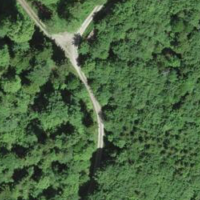
EUNIS habitat code: 45
Species observed at this site:
Corvus corax